Question: I have an Wix MSI installer with my app. the MSI is signed with certificate.
But when users on Win10 try to install it, they see a RED warning about malware.

You can see that "Publisher" is shown: Open Source Developer, Andrei Ovsiankin. This is me.
I understand that smartscreen counts software reputations, but why the warning is red? It is usually blue and not so scary.
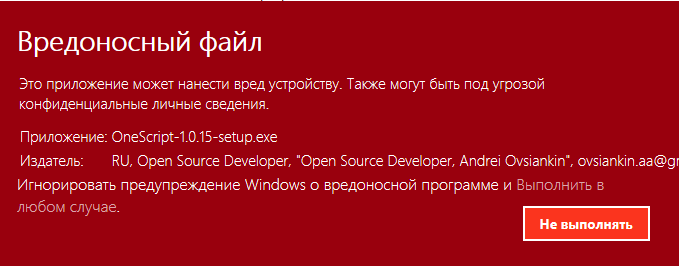
Answer: The behavior of SmartScreen Application Reputation depends on whether an application is unsigned, OV signed, or EV signed:
- - <URL>-